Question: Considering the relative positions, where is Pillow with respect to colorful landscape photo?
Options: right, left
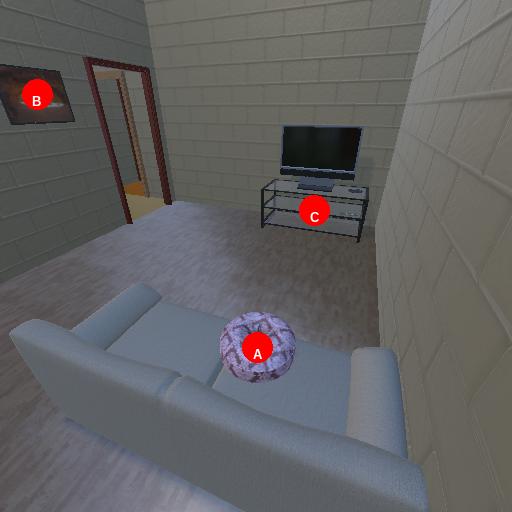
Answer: right